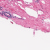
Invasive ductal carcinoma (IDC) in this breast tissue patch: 0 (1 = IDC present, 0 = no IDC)